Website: apple
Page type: customer-info-address
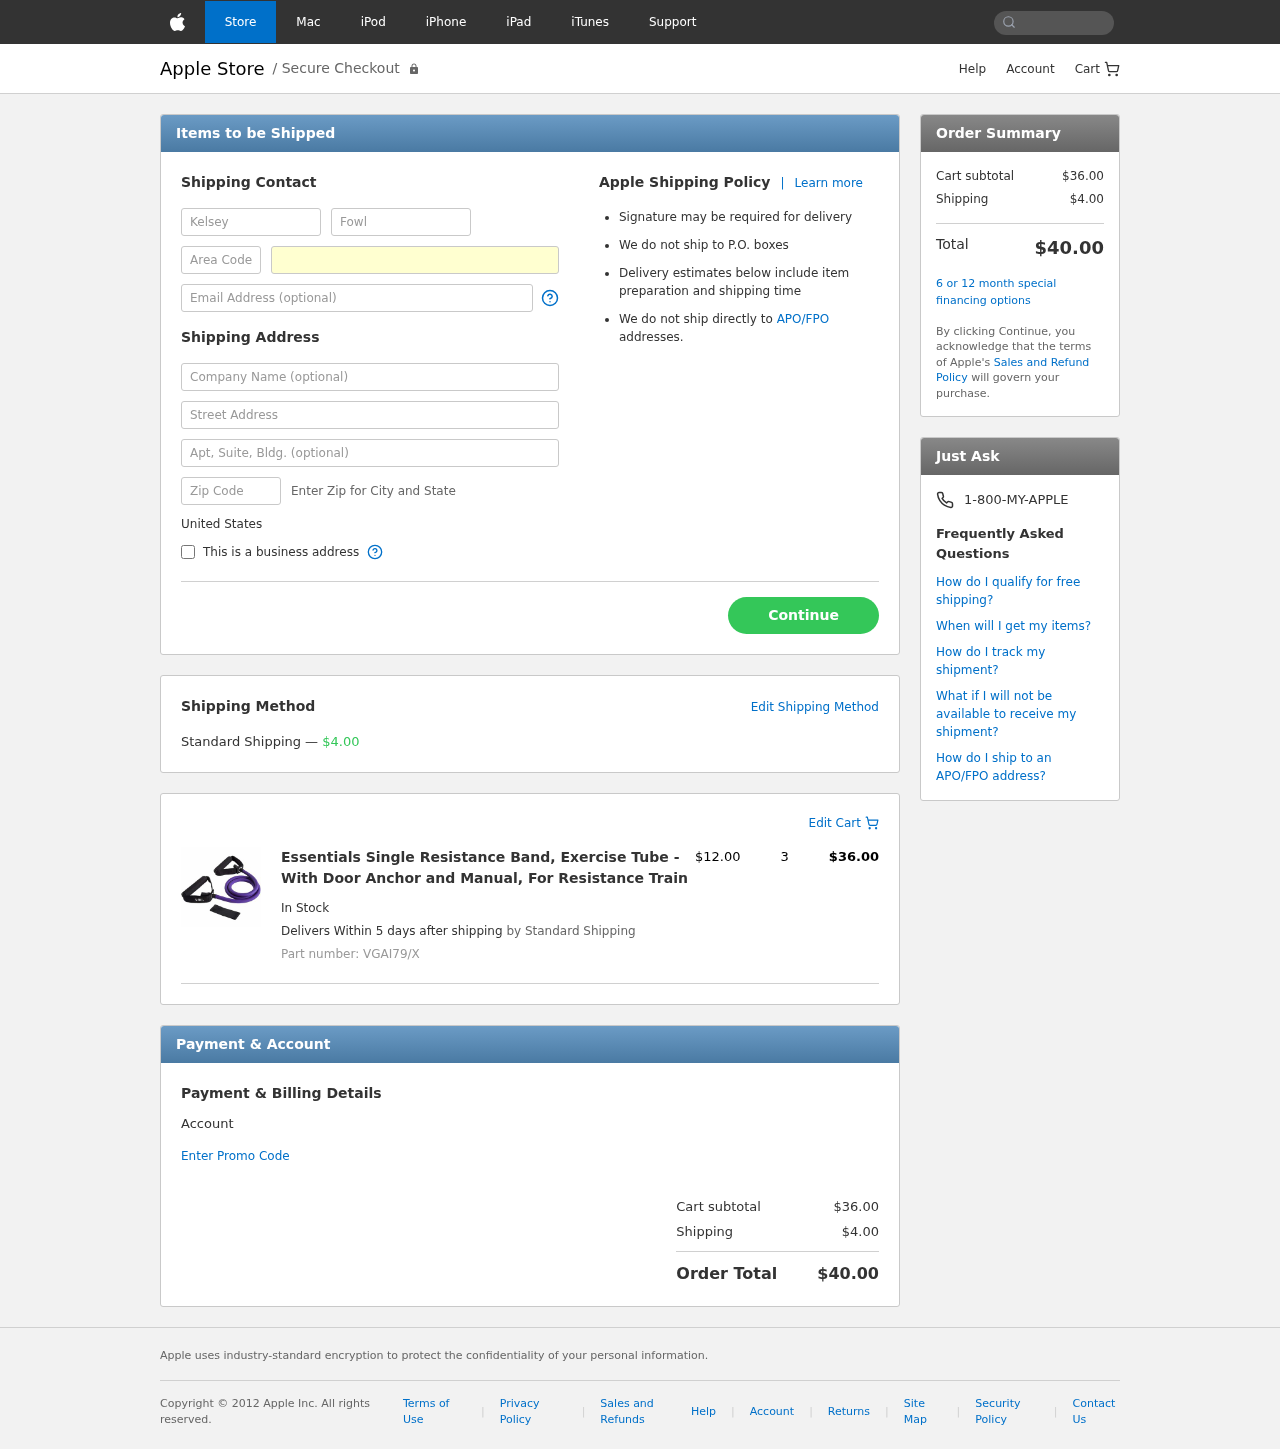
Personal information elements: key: PII_COUNTRY
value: United States
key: PII_FIRSTNAME
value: Kelsey
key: PII_LASTNAME
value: Fowler
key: PII_PHONE_AREA
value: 476
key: PII_PHONE_LINE
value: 4673
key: PII_EMAIL
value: kelsey_fowler@gmail.com
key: PII_STREET
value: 95558 Carney Mall
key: PII_STREET2
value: Suite 897
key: PII_POSTCODE
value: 28133
Product elements: key: PRODUCT1_NAME
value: Essentials Single Resistance Band, Exercise Tube - With Door Anchor and Manual, For Resistance Train
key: PRODUCT1_PRICE
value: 12
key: PRODUCT1_QUANTITY
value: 3
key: PRODUCT1_SKU
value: VGAI79/X
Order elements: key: ORDER_SHIPPING_COST
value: $4.00
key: ORDER_ITEM_TOTAL
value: $36.00
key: ORDER_SUBTOTAL
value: $36.00
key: ORDER_TOTAL
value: $40.00